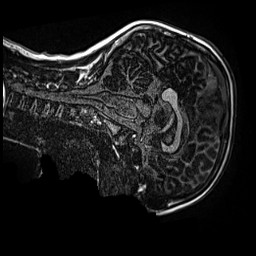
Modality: MP2RAGE
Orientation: sagittal
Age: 11
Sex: male
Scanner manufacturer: siemens
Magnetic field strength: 3 T
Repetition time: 4 s
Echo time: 0.00299 s